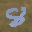
Label: 8